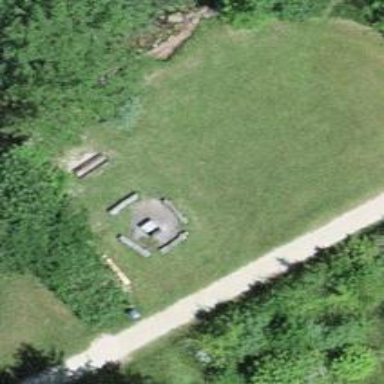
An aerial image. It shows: Barbecue facility.